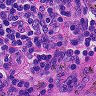
Metastatic tissue present: no